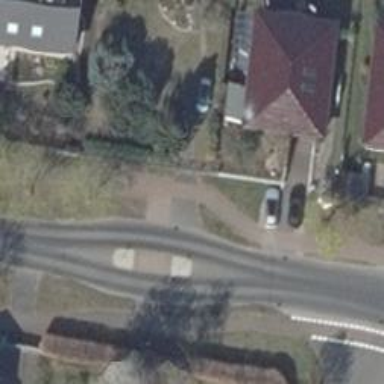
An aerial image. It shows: Unmarked crossing with pedestrian island.